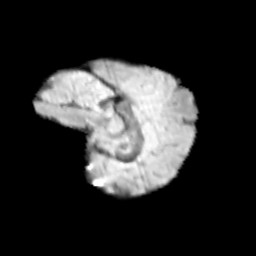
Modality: T2w
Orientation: sagittal
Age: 9
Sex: female
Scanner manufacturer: siemens
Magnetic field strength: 3 T
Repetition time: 3.8 s
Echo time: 0.07 s